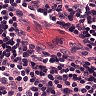
Metastatic tissue present: no